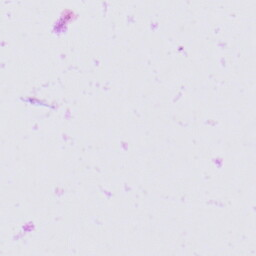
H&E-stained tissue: Prostate